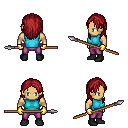
a pixel art fantasy rpg character, male body template, human, tanned skin, teal sleeveless shirt, magenta pants, brunette long hairstyle, gold gloves, black shoes, spear, four views (front, back, left, right), 2x2 character sprite sheet, small pixel art, hard edges, no anti-aliasing